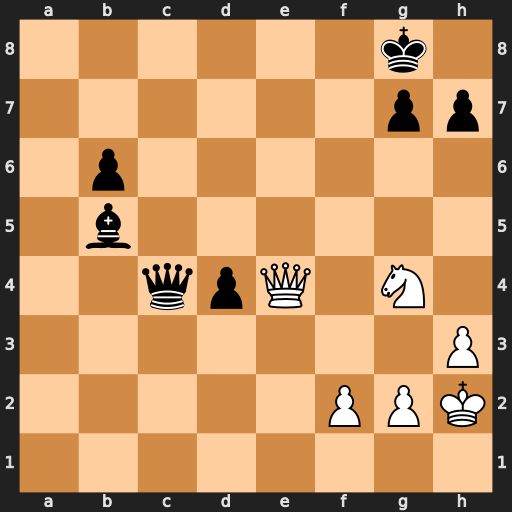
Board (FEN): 6k1/6pp/1p6/1b6/2qpQ1N1/7P/5PPK/8
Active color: w
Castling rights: -
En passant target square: -
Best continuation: Qa8+ Kf7 Ne5+ Kf6 Nxc4